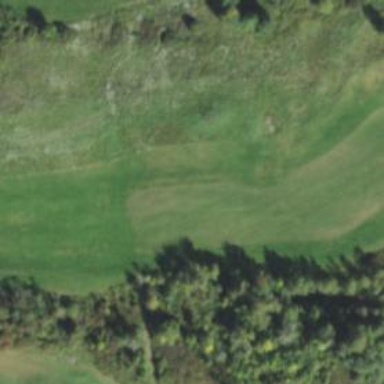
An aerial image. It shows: Golf hole.